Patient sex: F
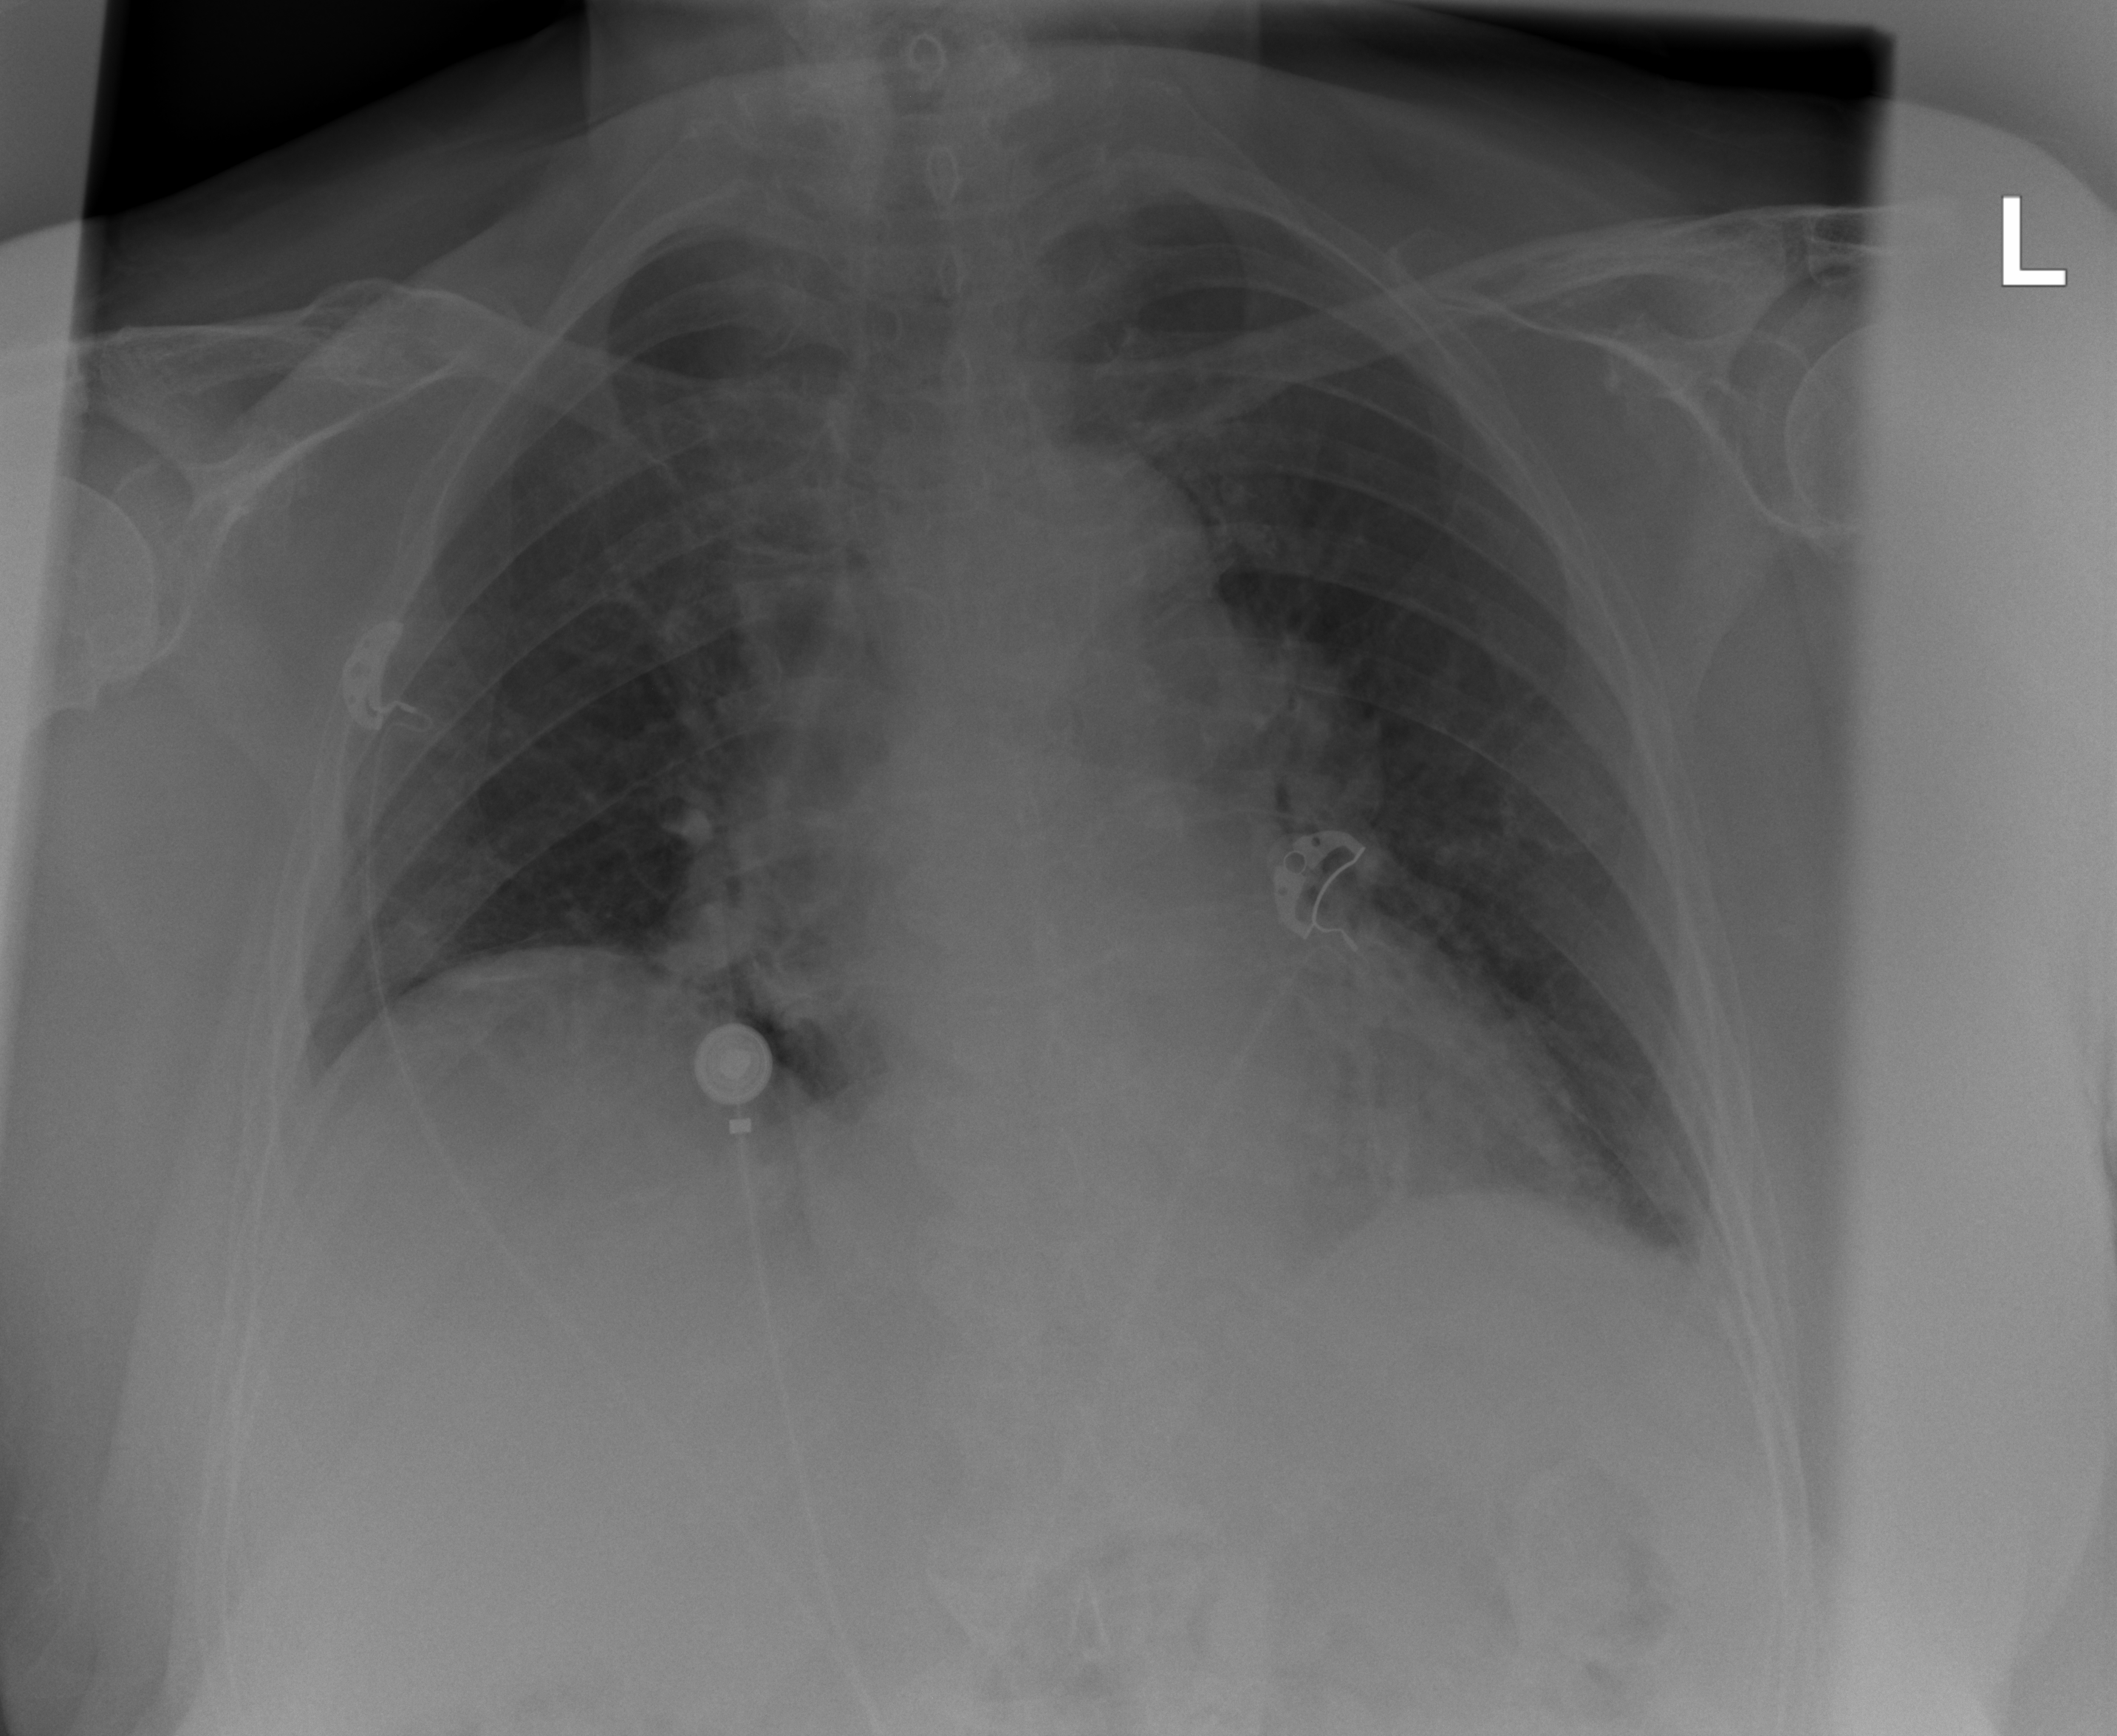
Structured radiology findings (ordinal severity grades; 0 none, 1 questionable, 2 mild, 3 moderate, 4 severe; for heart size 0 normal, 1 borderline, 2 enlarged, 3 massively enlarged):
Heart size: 0
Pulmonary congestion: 0
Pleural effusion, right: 0
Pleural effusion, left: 1
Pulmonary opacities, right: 0
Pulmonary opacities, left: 2
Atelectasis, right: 0
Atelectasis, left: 2